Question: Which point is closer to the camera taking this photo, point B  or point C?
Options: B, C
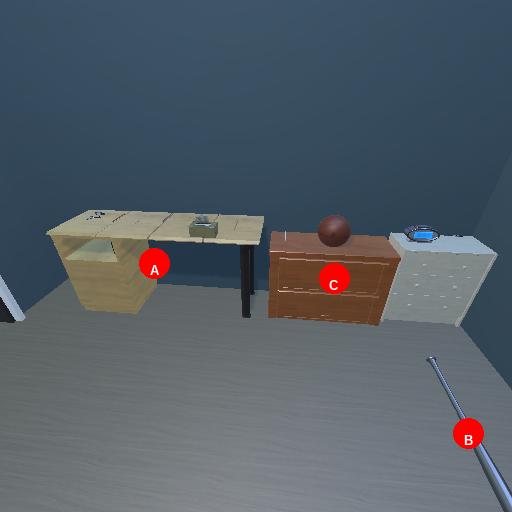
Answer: B